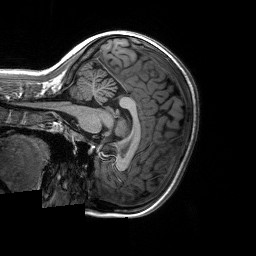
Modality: T1w
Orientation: sagittal
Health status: ill
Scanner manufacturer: siemens
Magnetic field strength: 3 T
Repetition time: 2.3 s
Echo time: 0.00226 s